Field crop: maize
Growth stage: 2
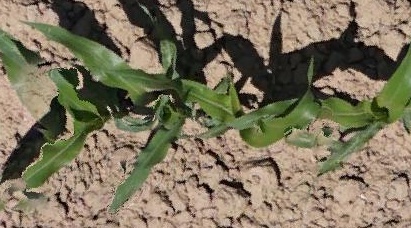
Species: maize